RGB frame:
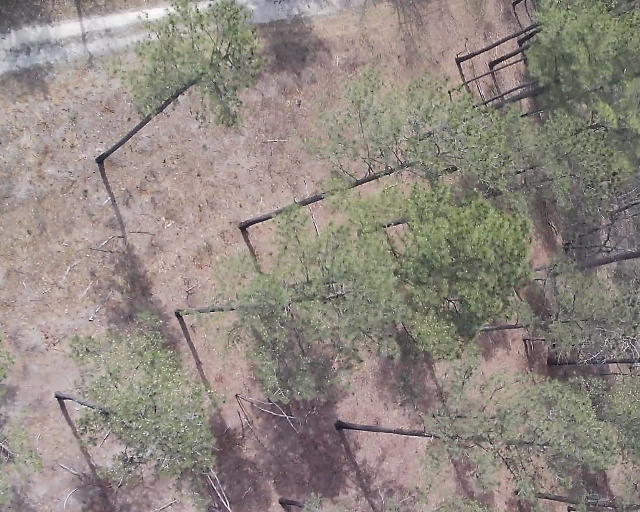
Thermal frame:
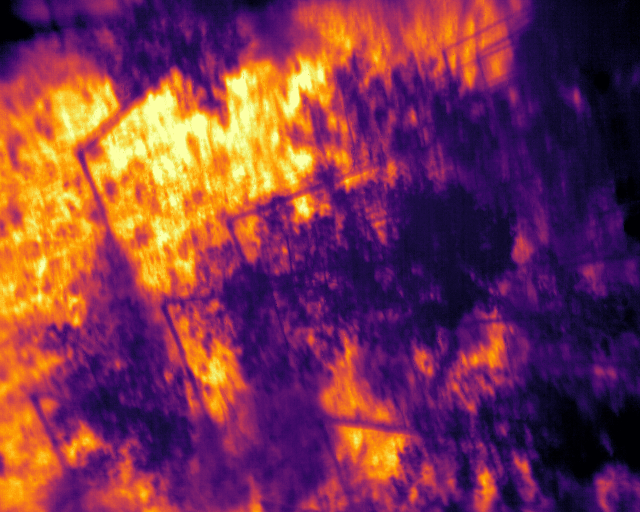
Captured: 2026-02-26 02:27:13
Pixels at or above 80 °C: 0 (fraction of frame: 0)